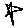
Label: star